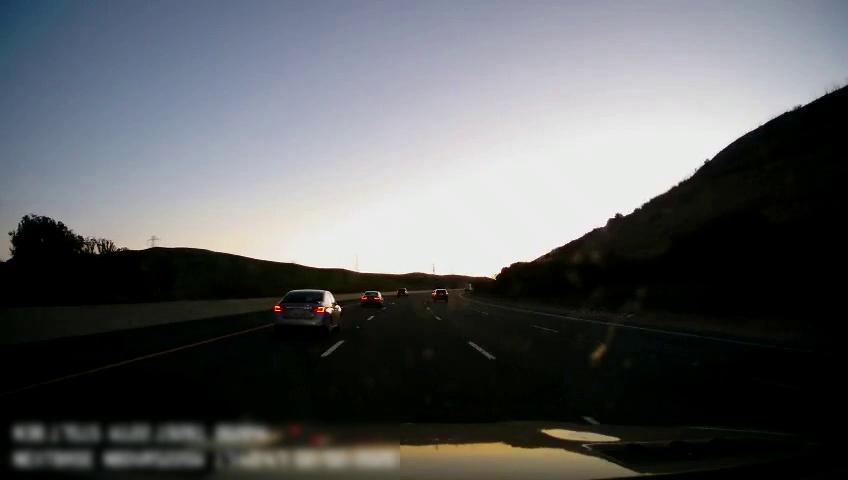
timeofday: Day
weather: Sunny
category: Drivable Space
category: Vehicles | Car
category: Vehicles | Car
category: Vehicles | SUV
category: Vehicles | SUV
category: Lanes | Alternate Lane
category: Lanes | Current Lane
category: Lanes | Current Lane
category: Lanes | Alternate Lane
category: Lanes | Alternate Lane